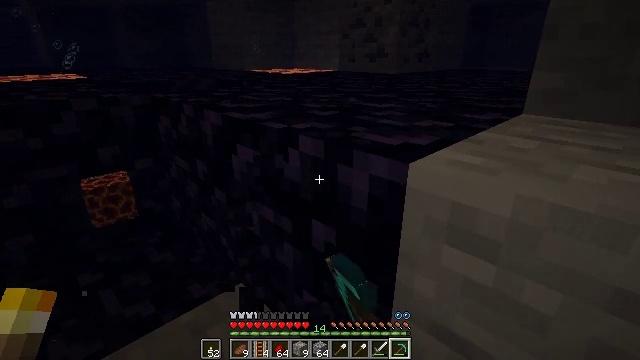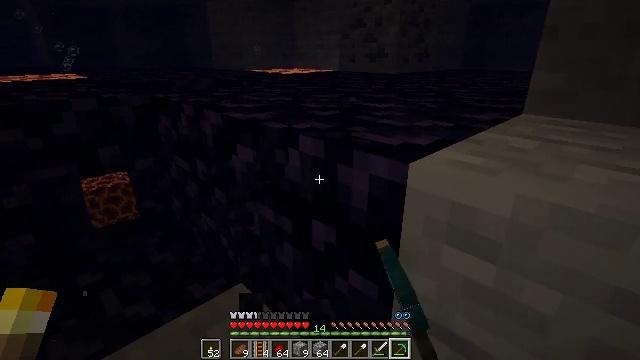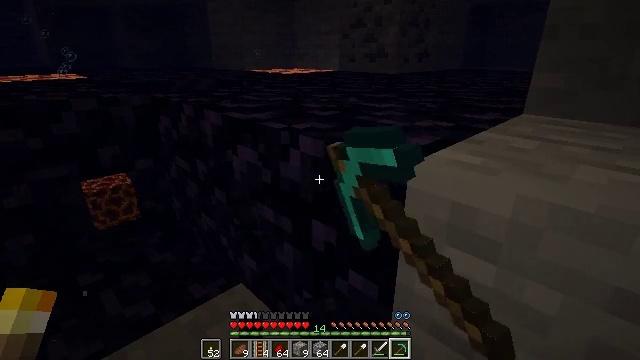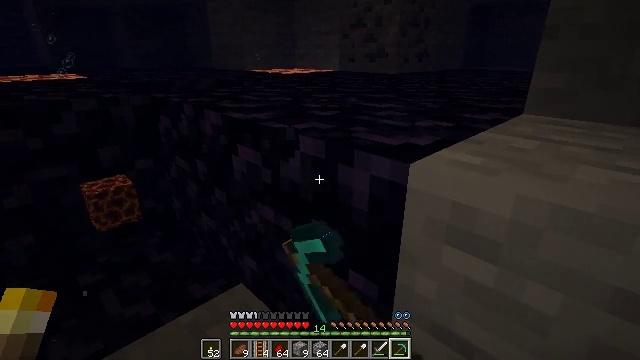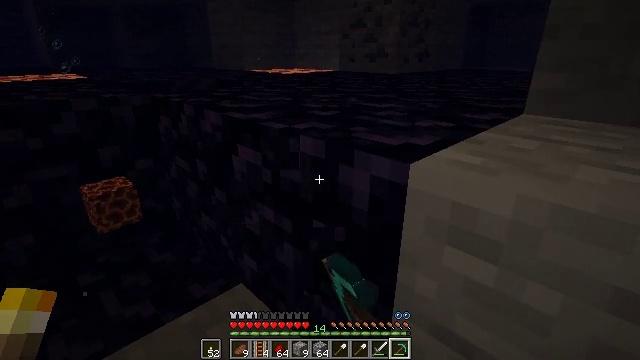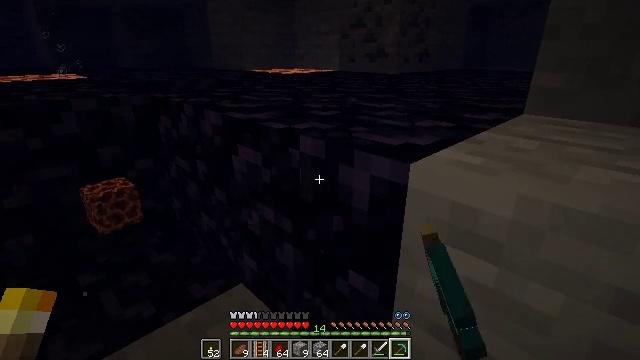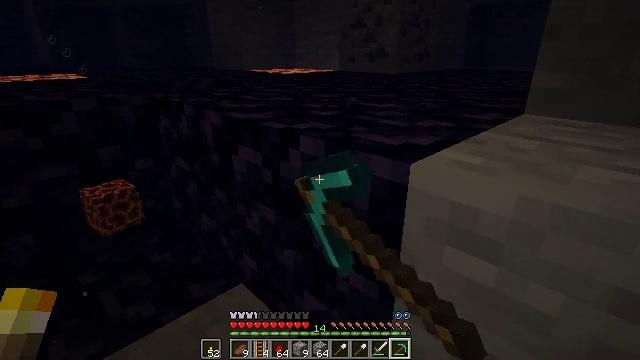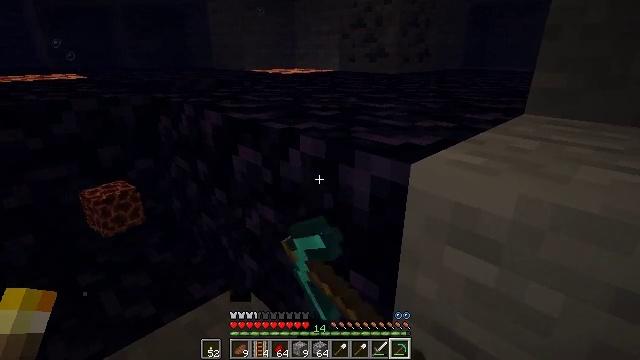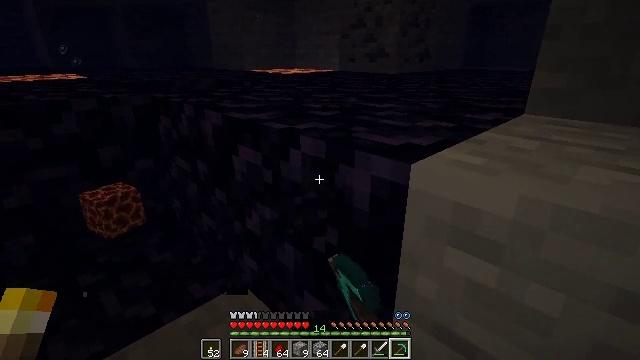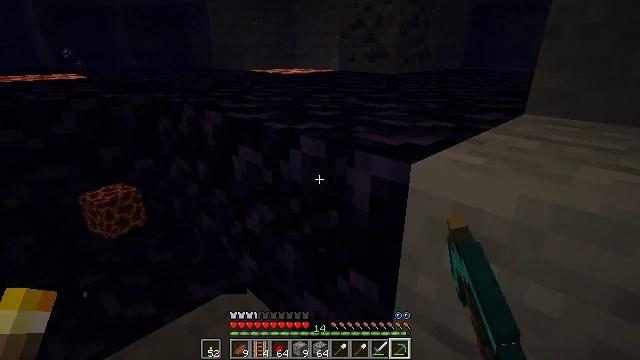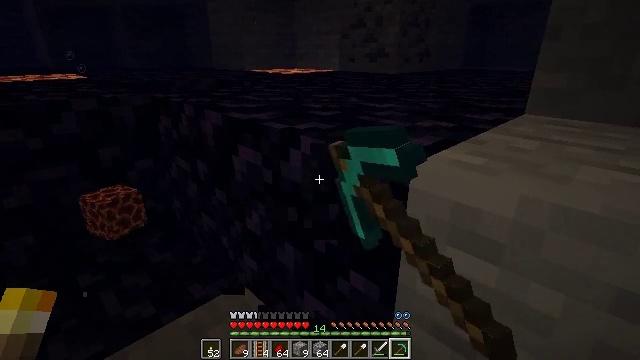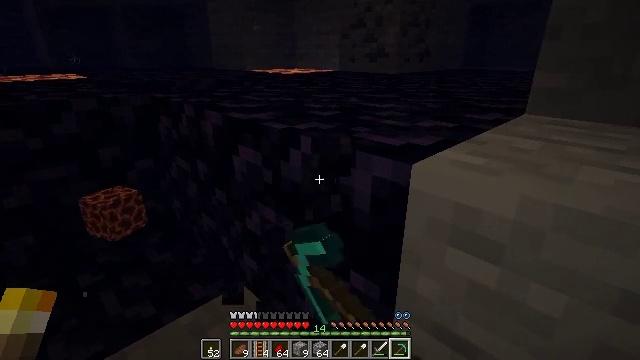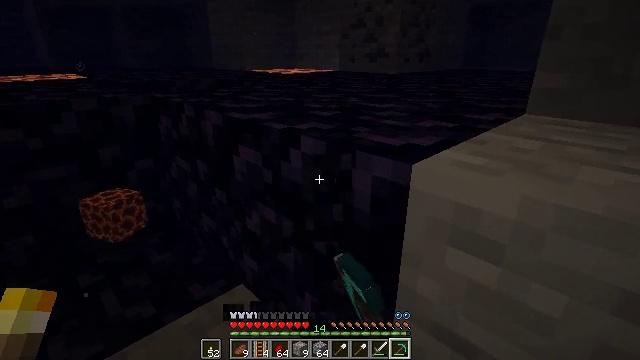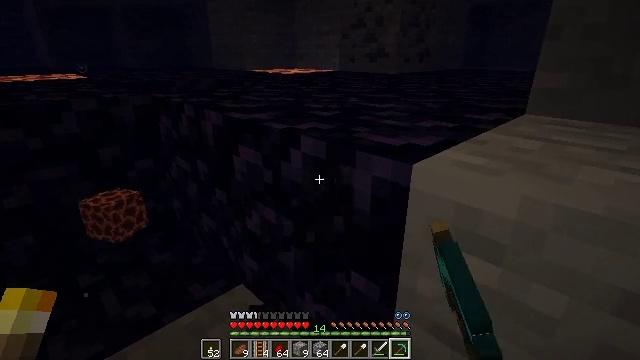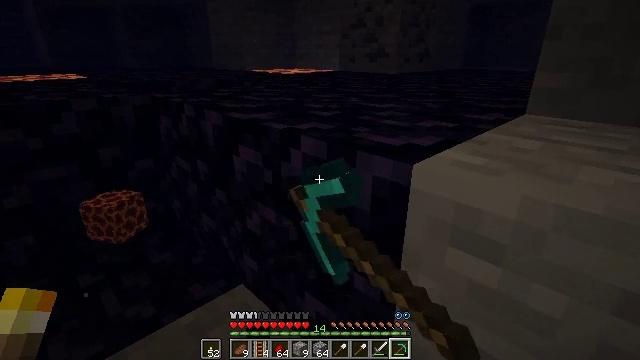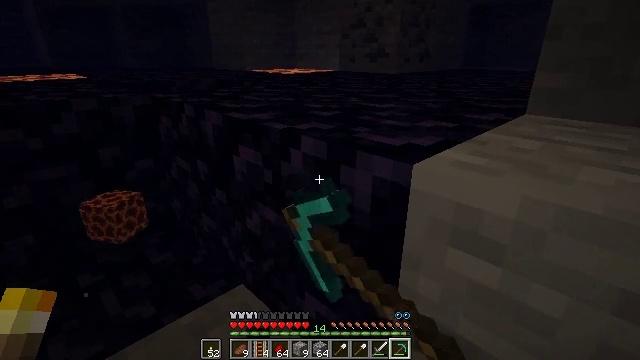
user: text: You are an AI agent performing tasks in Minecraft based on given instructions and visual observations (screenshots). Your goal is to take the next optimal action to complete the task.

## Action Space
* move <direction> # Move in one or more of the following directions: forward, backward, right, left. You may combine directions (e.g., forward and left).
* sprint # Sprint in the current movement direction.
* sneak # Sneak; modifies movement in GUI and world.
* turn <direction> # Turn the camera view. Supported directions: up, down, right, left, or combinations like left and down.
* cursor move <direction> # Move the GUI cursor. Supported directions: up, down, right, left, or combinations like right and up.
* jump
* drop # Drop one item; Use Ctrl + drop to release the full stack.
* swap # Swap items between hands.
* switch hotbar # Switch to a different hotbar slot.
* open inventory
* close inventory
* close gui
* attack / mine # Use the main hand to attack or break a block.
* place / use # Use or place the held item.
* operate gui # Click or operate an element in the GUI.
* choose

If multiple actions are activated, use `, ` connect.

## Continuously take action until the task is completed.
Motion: motion action
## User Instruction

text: Drop a spruce button.
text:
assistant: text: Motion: move forward and move left, sneak, attack / mine
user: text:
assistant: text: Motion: move forward and move left, sneak, attack / mine
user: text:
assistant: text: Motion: move forward and move left, sneak, attack / mine
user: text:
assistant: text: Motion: move forward and move left, sneak, attack / mine
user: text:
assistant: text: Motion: move forward and move left, sneak, attack / mine
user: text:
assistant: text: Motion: move forward and move left, sneak, attack / mine
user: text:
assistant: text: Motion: move forward and move left, sneak, attack / mine
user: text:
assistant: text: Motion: move forward and move left, sneak, attack / mine
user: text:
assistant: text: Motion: move forward and move left, sneak, attack / mine
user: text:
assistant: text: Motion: move forward and move left, sneak, attack / mine
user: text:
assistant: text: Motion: move forward and move left, sneak, attack / mine
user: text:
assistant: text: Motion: move forward and move left, sneak, attack / mine
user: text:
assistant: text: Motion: move forward and move left, sneak, attack / mine
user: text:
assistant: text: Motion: move forward and move left, sneak, attack / mine
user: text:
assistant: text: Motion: move forward and move left, sneak, attack / mine
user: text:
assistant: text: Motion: move forward and move left, sneak, attack / mine
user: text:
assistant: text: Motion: move forward and move left, sneak, attack / mine
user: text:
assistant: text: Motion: move forward and move left, sneak, attack / mine
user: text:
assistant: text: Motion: move forward and move left, sneak, attack / mine
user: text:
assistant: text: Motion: move forward and move left, sneak, attack / mine
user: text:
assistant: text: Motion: move forward and move left, sneak, attack / mine
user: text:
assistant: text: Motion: move forward and move left, sneak, attack / mine
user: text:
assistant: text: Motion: move forward and move left, sneak, attack / mine
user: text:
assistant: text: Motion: move forward and move left, sneak, attack / mine
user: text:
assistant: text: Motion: move forward and move left, sneak, attack / mine
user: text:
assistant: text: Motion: move forward and move left, sneak, attack / mine
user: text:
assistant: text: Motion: move forward and move left, sneak, attack / mine
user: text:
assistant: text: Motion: move forward and move left, sneak, attack / mine
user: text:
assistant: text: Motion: move forward and move left, sneak, attack / mine
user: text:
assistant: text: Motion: move forward and move left, sneak, attack / mine